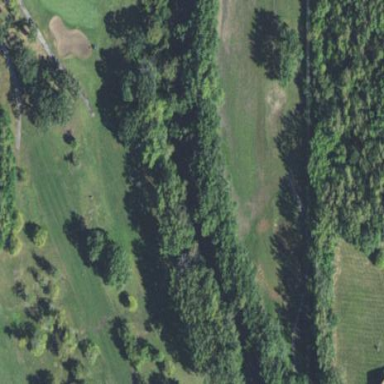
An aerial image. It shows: Well-maintained grassy golf fairway for the sport of golf.